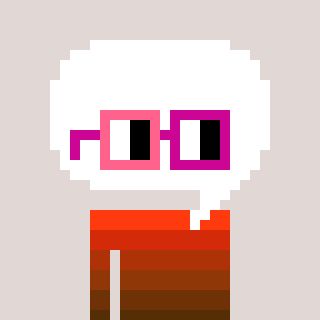
a pixel art character with square pink and red glasses, a speech bubble-shaped head and a bluegrey-colored body on a warm background